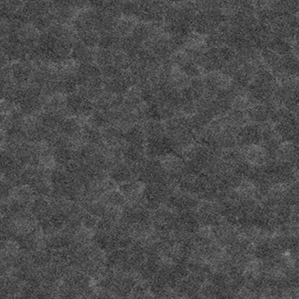
Label: frost